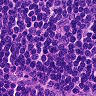
Metastatic tissue present: no